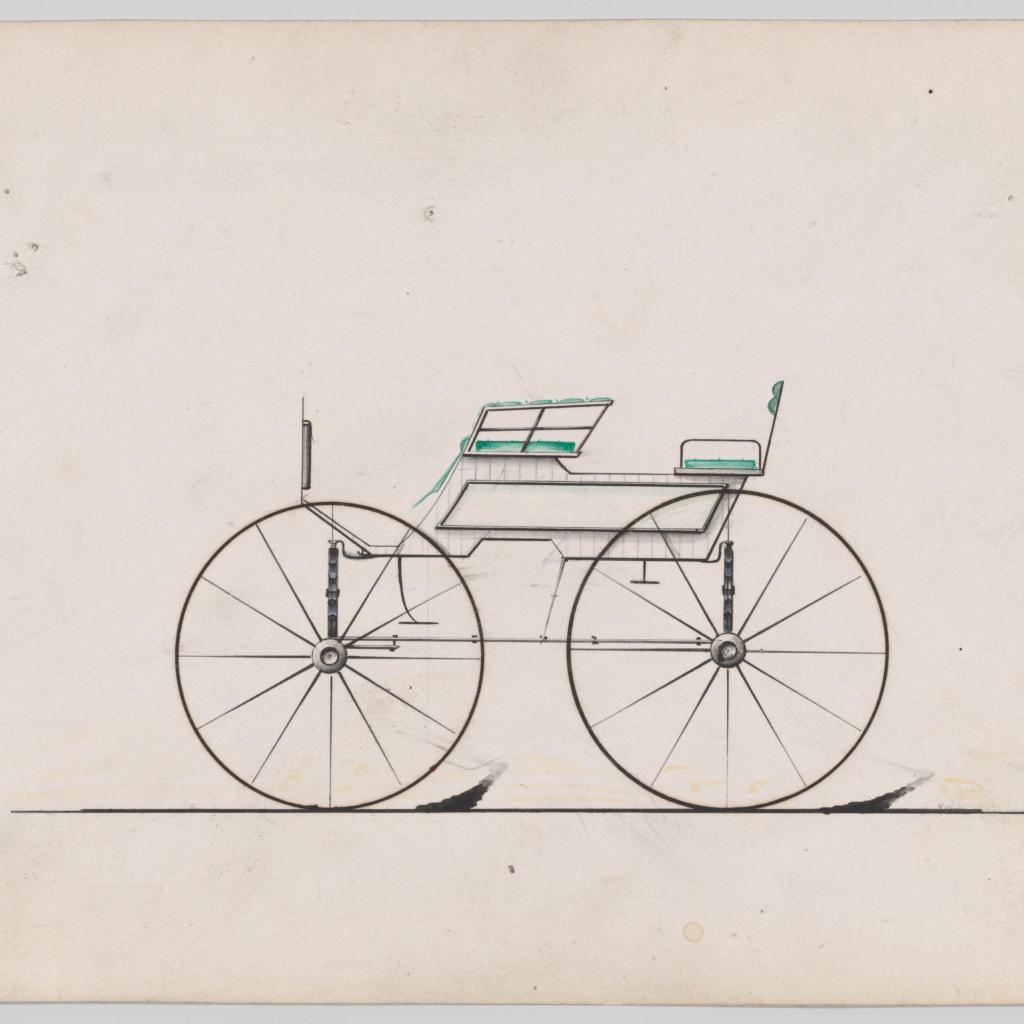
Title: Design for 4 seat Phaeton, no top, no. 3069a
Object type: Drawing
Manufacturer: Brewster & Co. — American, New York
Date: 1874
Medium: Pen and black ink, watercolor and gouache
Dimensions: Sheet: 6 3/16 x 9 1/8 in. (15.7 x 23.2 cm)
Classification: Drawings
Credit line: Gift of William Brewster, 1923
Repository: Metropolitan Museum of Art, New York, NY